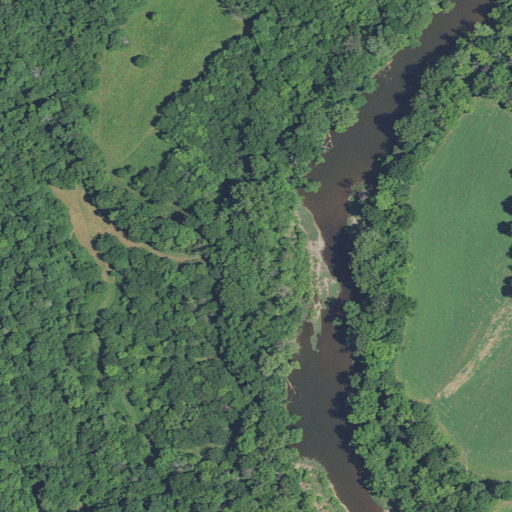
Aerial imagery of valley in Missouri named Langley Hollow containing deciduous forest, woody wetlands, pasture, shrub, open water, and herbaceous wetlands